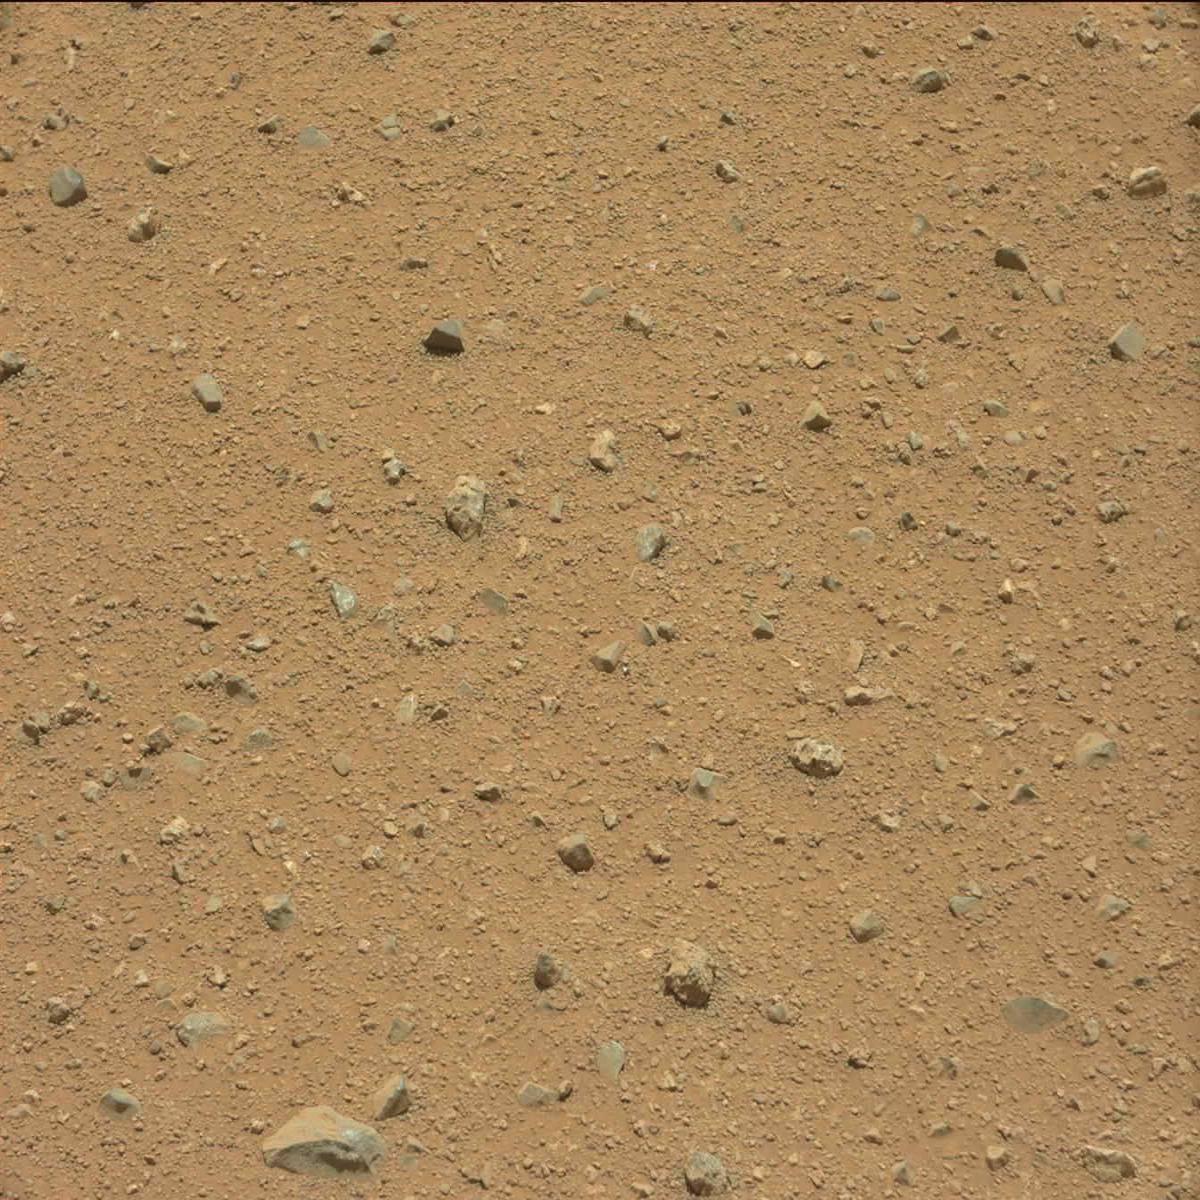
Terrain classes present: Bedrock, Rock, Sand / Soil